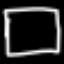
Label: square